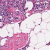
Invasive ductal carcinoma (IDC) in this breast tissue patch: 0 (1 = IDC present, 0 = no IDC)